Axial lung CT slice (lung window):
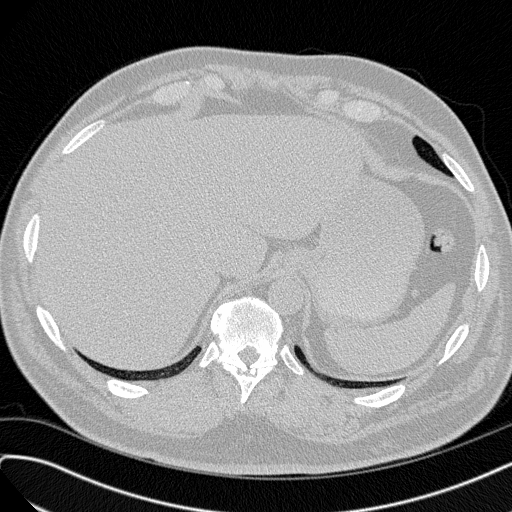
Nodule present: no